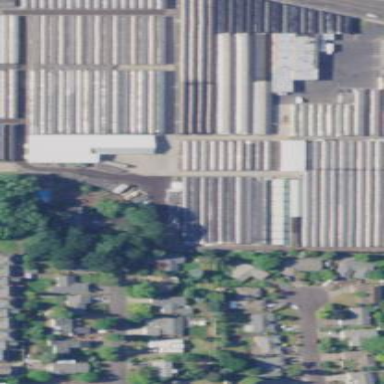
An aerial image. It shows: Greenhouse.